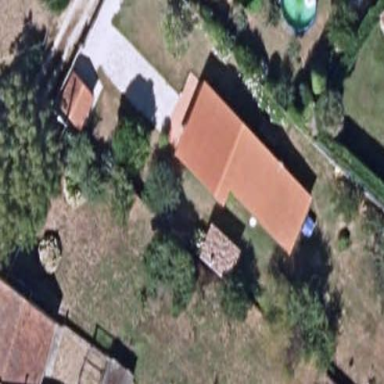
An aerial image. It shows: Simple and straightforward house.